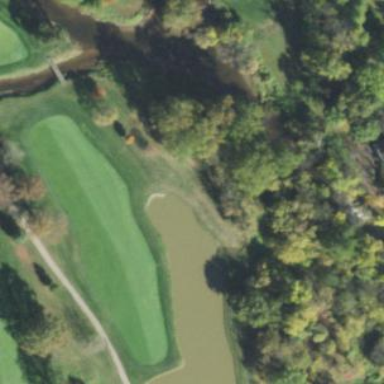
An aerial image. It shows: Water hazard in golf course. The hazard is natural water feature.